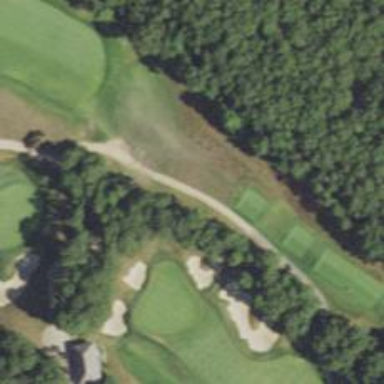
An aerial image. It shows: Golf cartpath that is also road path.